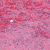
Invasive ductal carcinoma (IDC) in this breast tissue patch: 0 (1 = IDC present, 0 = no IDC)